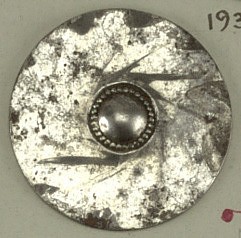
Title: Button
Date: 19th century
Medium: Steel
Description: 1931-59-260: Flat button with design of swirled leaves around c...